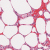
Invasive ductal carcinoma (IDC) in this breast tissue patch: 0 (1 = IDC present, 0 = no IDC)